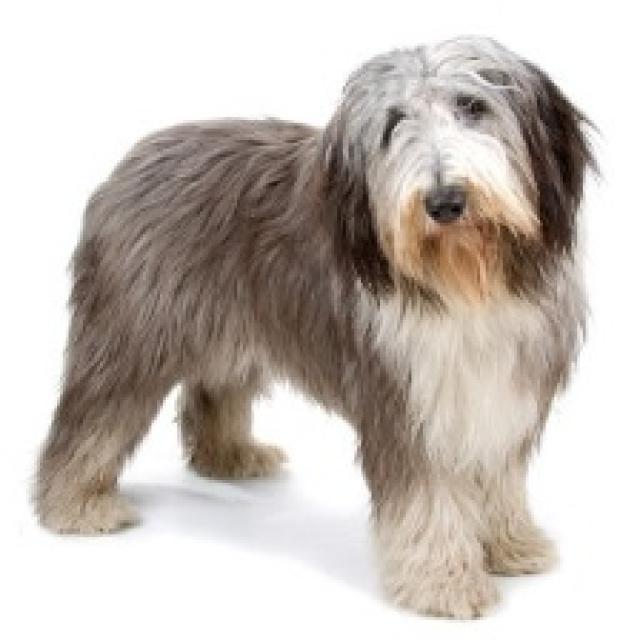
Healthy canine skin — no visible lesions, inflammation, or abnormalities. The skin and coat appear normal.